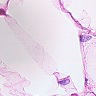
Metastatic tissue present: no